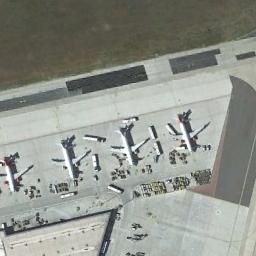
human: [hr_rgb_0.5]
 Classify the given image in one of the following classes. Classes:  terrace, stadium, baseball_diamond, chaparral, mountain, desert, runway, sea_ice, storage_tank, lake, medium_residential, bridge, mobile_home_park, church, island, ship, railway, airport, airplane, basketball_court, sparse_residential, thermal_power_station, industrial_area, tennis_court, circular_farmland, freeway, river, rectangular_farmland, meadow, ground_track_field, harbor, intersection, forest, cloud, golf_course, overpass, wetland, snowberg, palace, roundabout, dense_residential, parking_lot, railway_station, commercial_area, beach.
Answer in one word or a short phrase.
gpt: airplane